Question: I want to make the following stacked bar plot together
with line curve.

But why this following code does not work?
What's the right way to do it?
'''
x<-c(0,1,2,3,4,5,6,7,8,9,10,11,12);
# To plot line
emp_dens <- c(0.107,0.184,0.205,0.185,0.138,0.091,0.049,0.023,0.01,0.0028,0.0012,0.00023,0.00013);
dat_dens <- as.matrix(cbind(x,emp_dens));
# To plot stack bar
dens_all_k <- c(1.15e-01, 1.89e-01, 2.05e-01, 1.82e-01,1.36e-01,8.68e-02,4.71e-02,2.21e-02,9.17e-03,3.37e-03,1.11e-03,3.37e-04,9.31e-05)
# Each k0..5 compose the stack
# For example
# dens_k0[1] + .... dens_k5[1] ~= dens_all_k[1]
dens_k0 <-c(2.52e-02,8.38e-02,1.38e-01, 1.53e-01,1.27e-01,8.44e-02, 4.66e-02, 2.21e-02, 9.16e-03, 3.37e-03,1.11e-03, 3.37e-04, 9.31e-05)
dens_k1 <- c(6.75e-02, 8.91e-02, 5.86e-02, 2.51e-02, 8.59e-03,2.25e-03, 4.90e-04,9.35e-05, 1.55e-05,2.21e-06,2.99e-07, 3.55e-08,3.92e-09)
dens_k2 <- c(1.70e-02,1.64e-02,7.95e-03, 2.56e-03,6.20e-04,1.20e-04, 1.93e-05, 2.67e-06, 3.23e-07,3.47e-08,3.36e-09, 2.95e-10,2.38e-11)
dens_k3 <- c(0.005124596,0,0,0,0,0,0, 0, 0, 0, 0,0,0)
dens_k4 <- c(<PHONE>, 0, 0,0,0, 0, 0, 0, 0,0,0, 0, 0)
dens_k5 <- c(2.760725e-05, 0, 0, 0,0,0, 0, 0, 0, 0,0, 0,0)
barplot(cbind(0:max(x),dens_all_k),xlim=c(0,max(x)),ylim=c(0,max(emp_dens)),,space=0.1,lwd=5,xlab="Value of X",ylab="Densities",font.main=1);
lines(dat_dens,lty=1,col="red");
'''
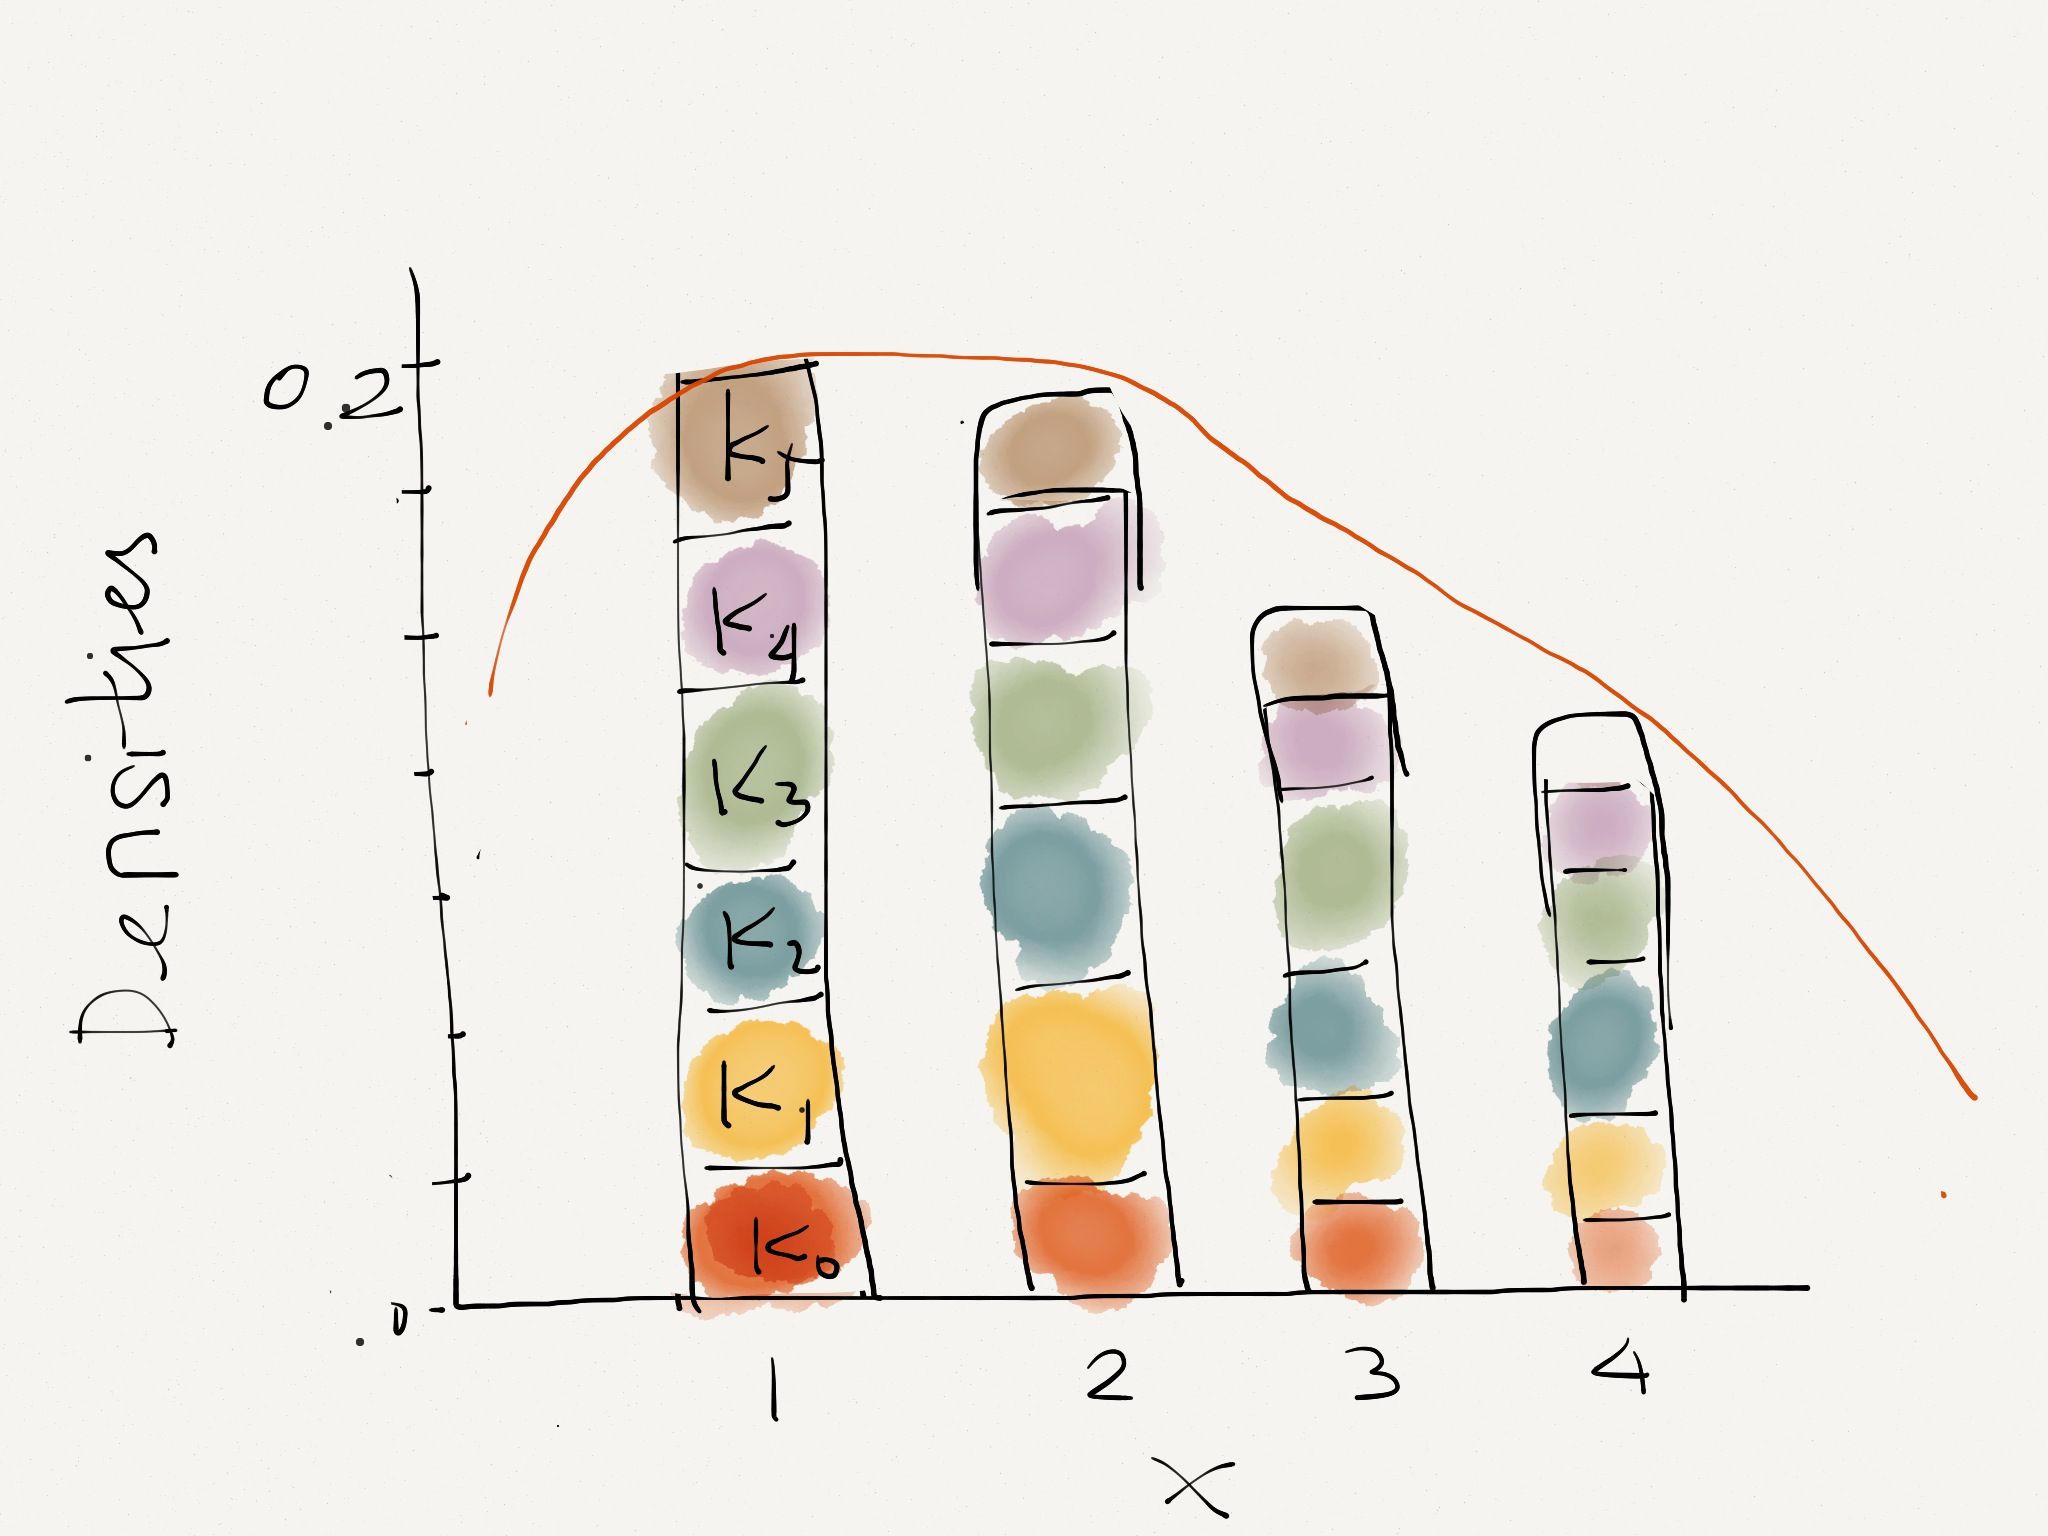
Answer: dens_all_k contain only the aggregate summary. If you are looking for the barplot in the picture you need to supply all k information. Try the following code.
'''
dens_kall<-rbind(dens_k0,dens_k1,dens_k2,dens_k3,dens_k4,dens_k5)
ltext<-c("K0","K1","K2","K3","K4","K5")
colnames(dens_kall)<-0:12
barplot(height=dens_kall,xlim=c(0,max(x)),ylim=c(0,max(emp_dens)),,space=0.1,lwd=5,xlab="Value of X",ylab="Densities",font.main=1
,legend.text =ltext,
args.legend = list(x = "topright")
);
lines(dat_dens,lty=1,col="red");
'''
The output is